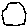
Label: hexagon